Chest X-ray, AP view. Patient: 28 years old, sex M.
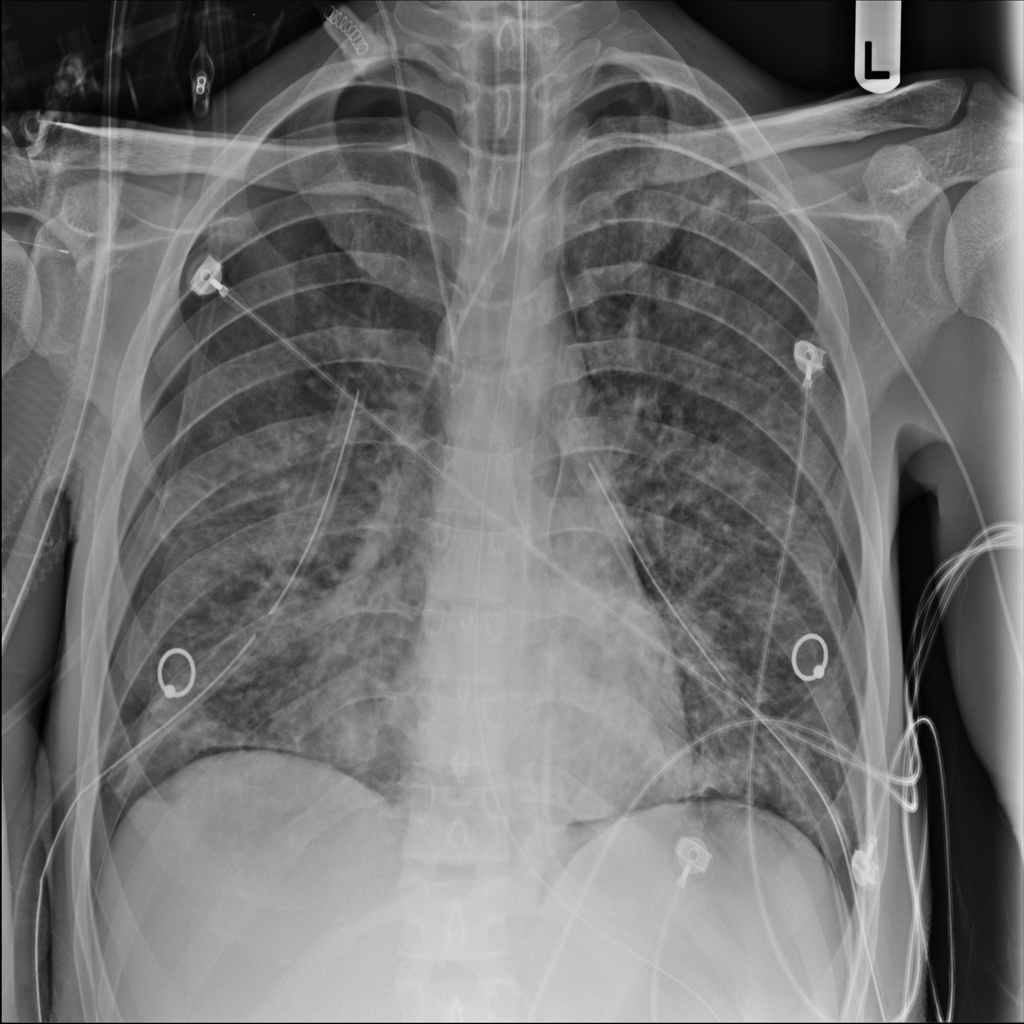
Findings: Atelectasis, Consolidation, Pneumothorax